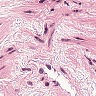
Metastatic tissue present: no